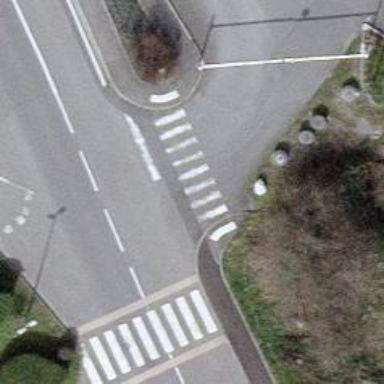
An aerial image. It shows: Uncontrolled zebra crossing on the road.